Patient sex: M
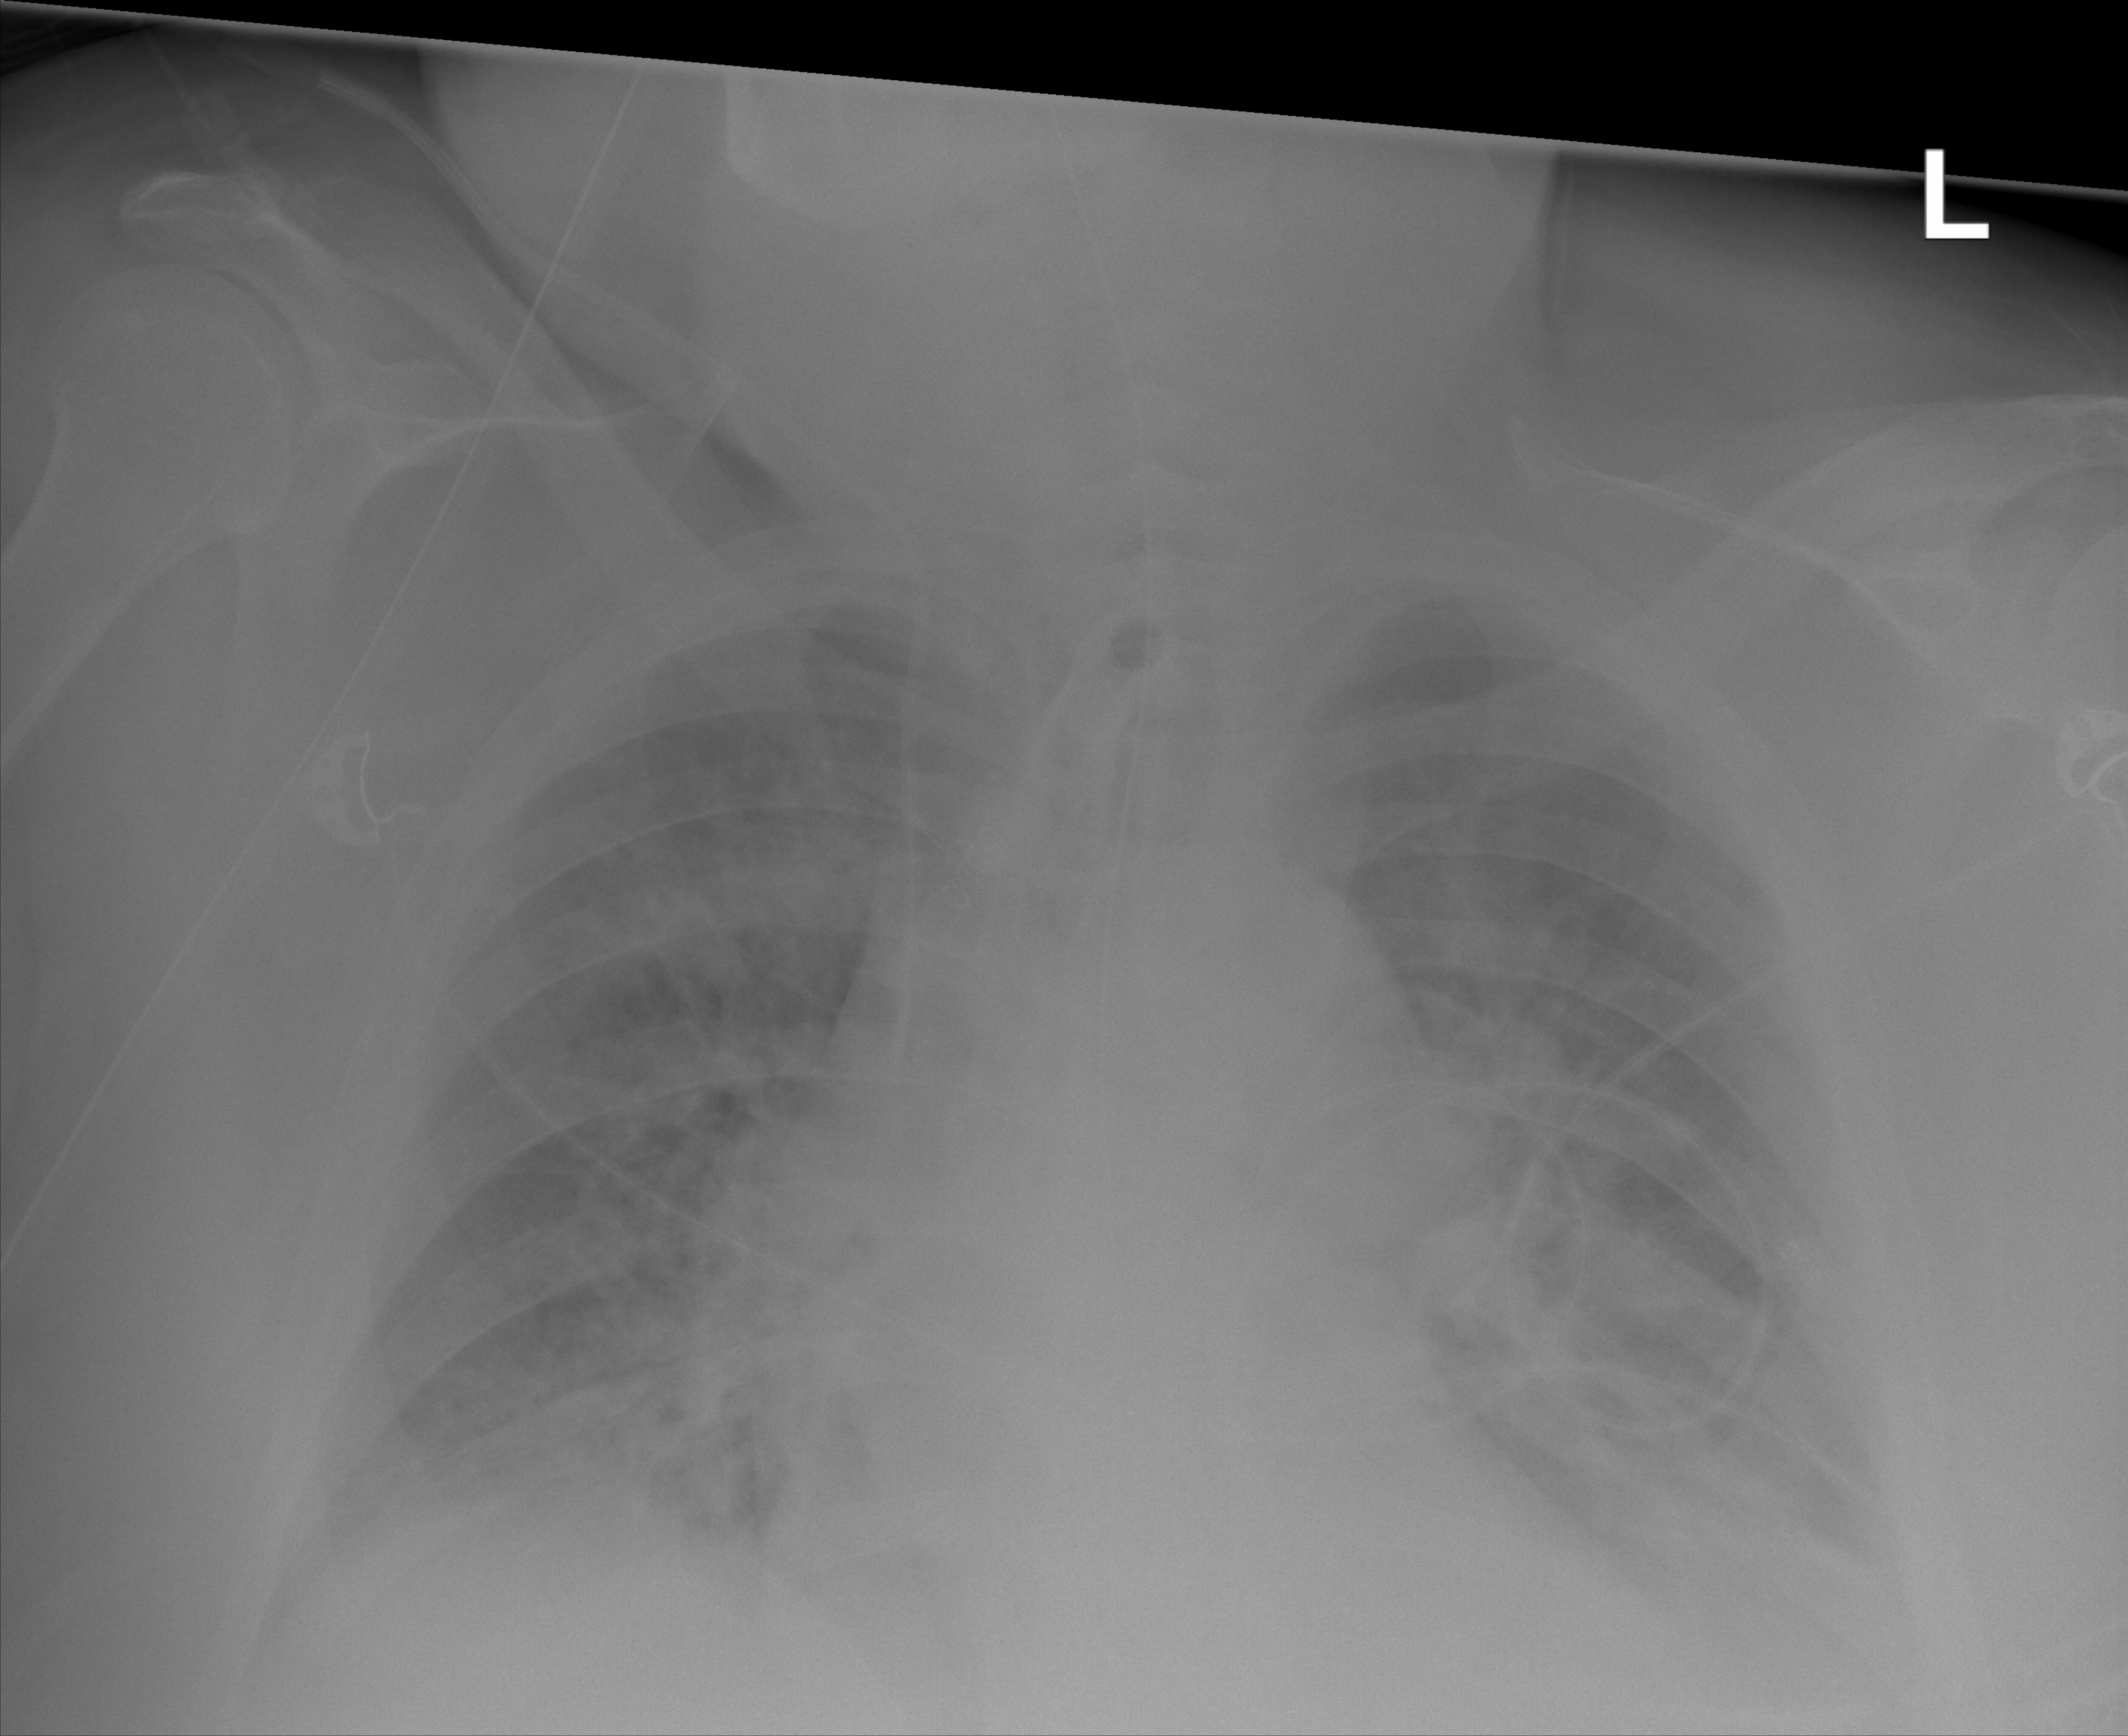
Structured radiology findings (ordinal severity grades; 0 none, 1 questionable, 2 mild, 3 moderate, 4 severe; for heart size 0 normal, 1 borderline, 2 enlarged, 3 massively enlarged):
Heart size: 0
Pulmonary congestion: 2
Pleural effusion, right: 2
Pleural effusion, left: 2
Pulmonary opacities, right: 3
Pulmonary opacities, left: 3
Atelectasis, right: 0
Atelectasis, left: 0